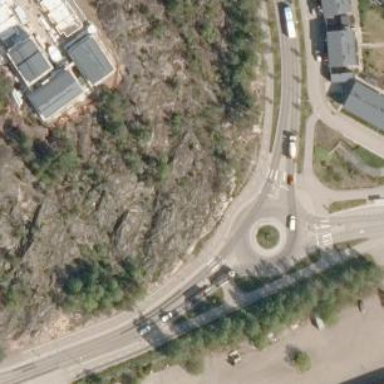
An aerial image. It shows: Tertiary road with asphalt surface leading to roundabout junction.